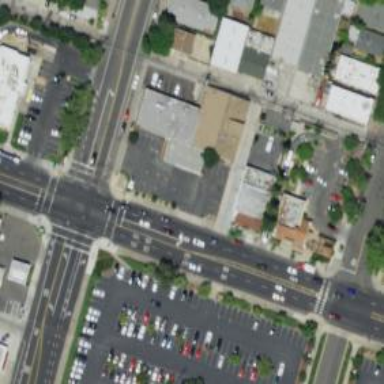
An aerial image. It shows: Alley classified as service road.